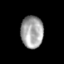
Tissue: skin
Cell type: Epithelial cells
Senescence score: 0.8072
Nuclear area (px): 700
Mean DAPI intensity: 164.85